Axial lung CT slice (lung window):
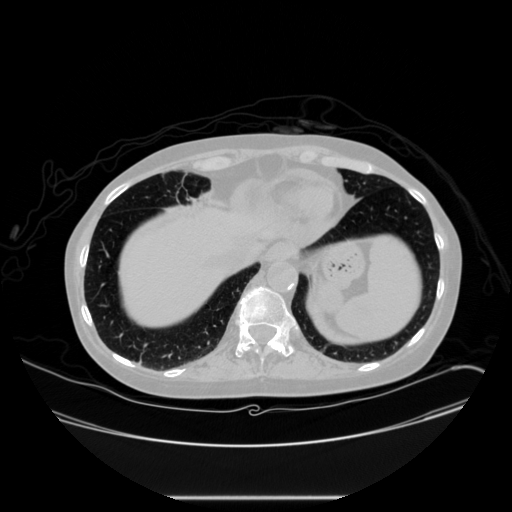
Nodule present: no